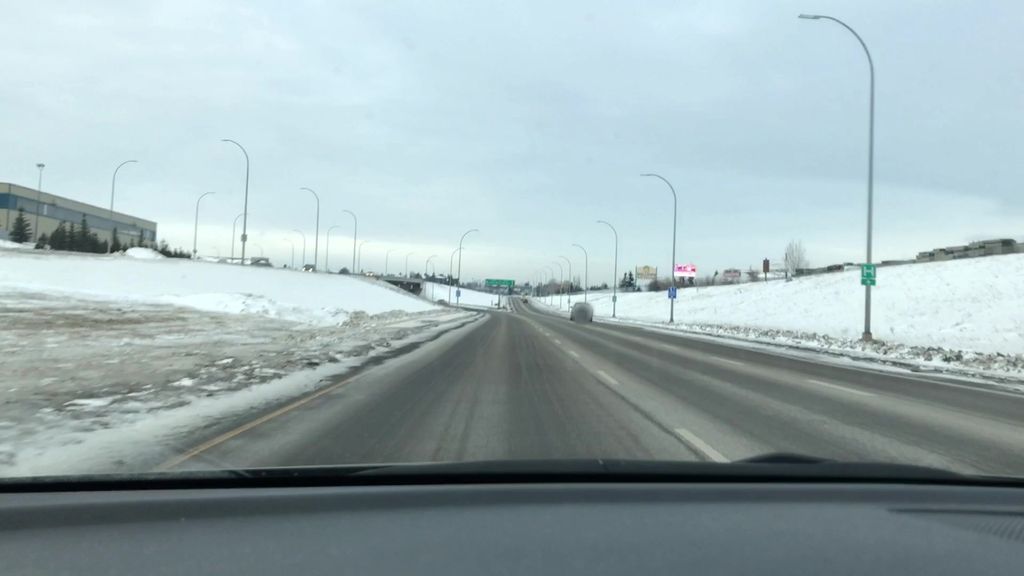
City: edmonton